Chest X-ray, AP view. Patient: 52 years old, sex F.
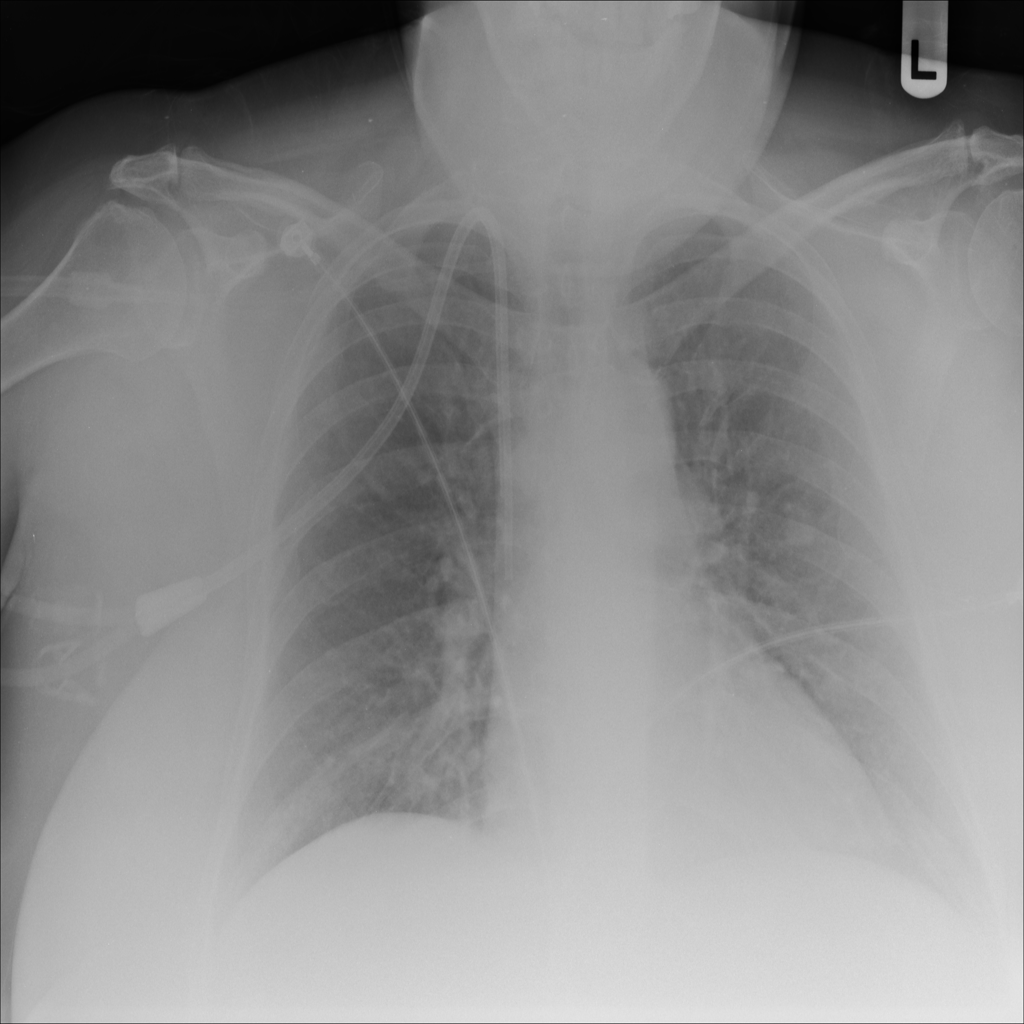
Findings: No Finding